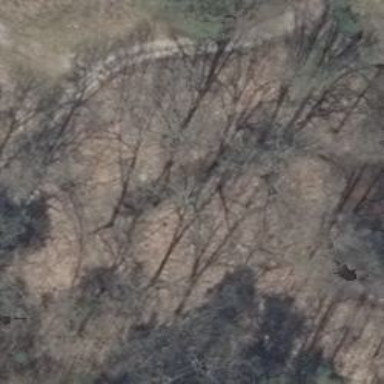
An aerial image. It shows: Culvert tunnel.